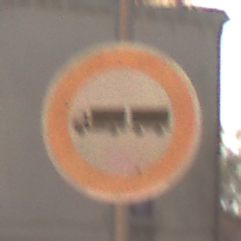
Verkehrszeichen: VerbotLastkraftwagenMitAnhaenger
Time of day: MorningAfternoon
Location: Outdoor (Urban)
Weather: Clear
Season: NotSpecified
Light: Natural